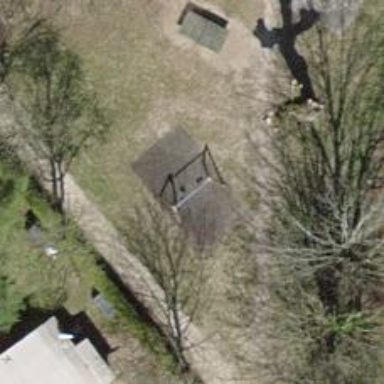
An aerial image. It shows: Playground featuring swings.